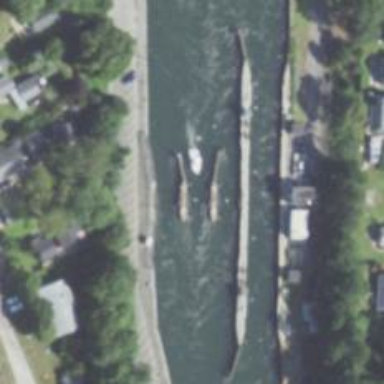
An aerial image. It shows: Lock gate on waterway.